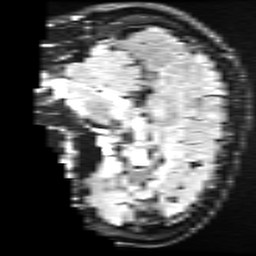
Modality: FLAIR
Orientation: sagittal
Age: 30
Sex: male
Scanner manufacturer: ge
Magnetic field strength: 3 T
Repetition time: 11 s
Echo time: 0.1497 s